Interaction volume radius: 5 \u00c5
Interaction volume height: 25 \u00c5
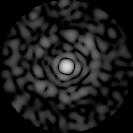
Disorder parameter: 0.8486